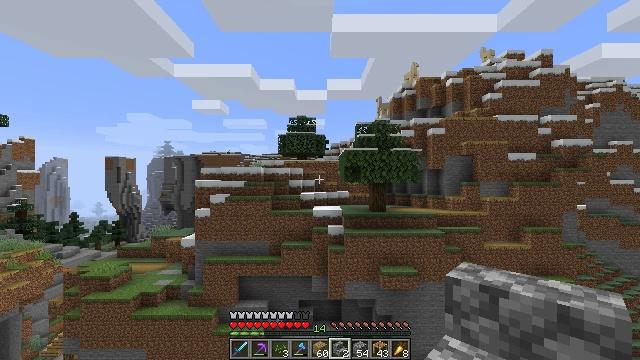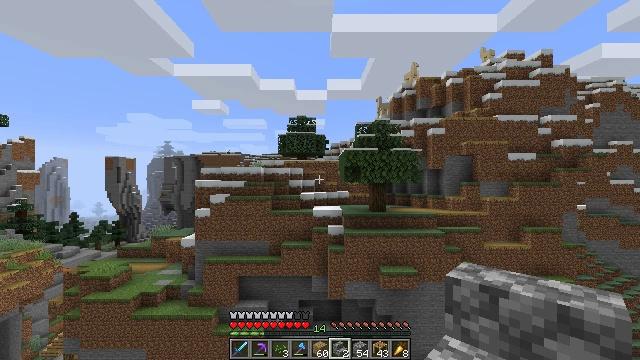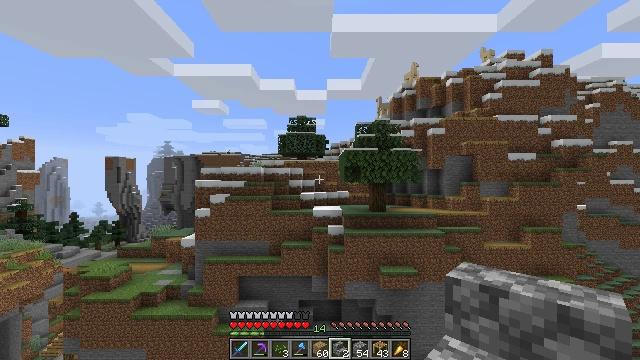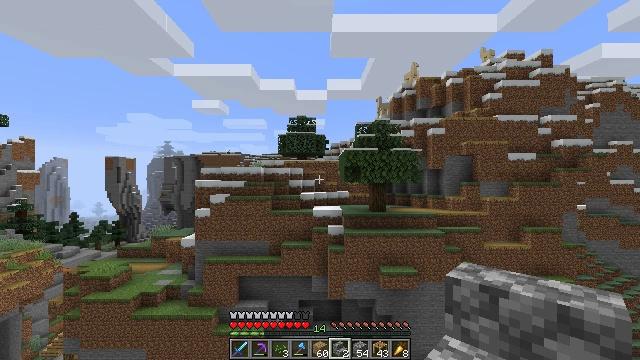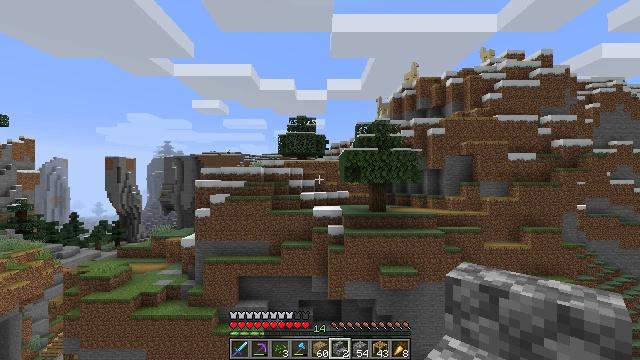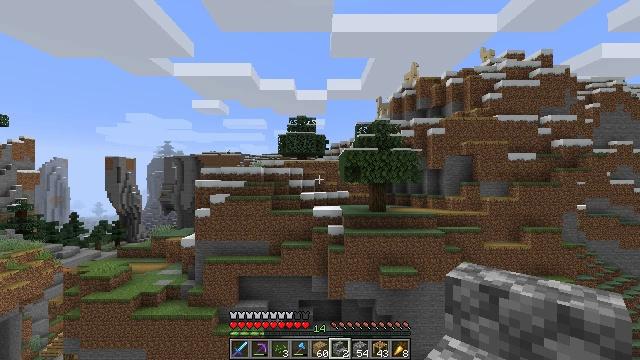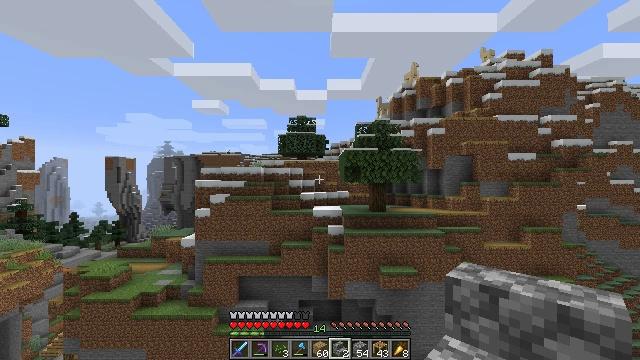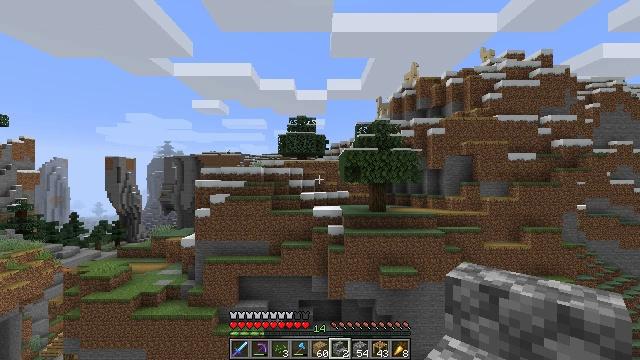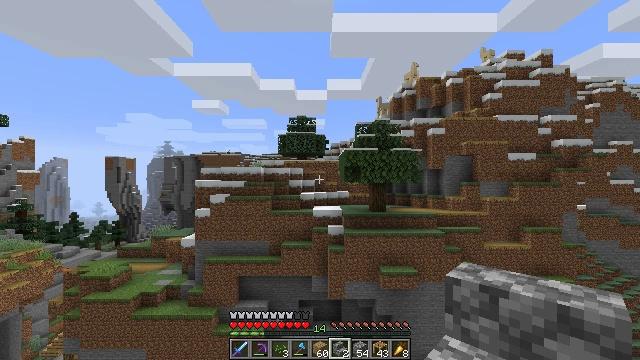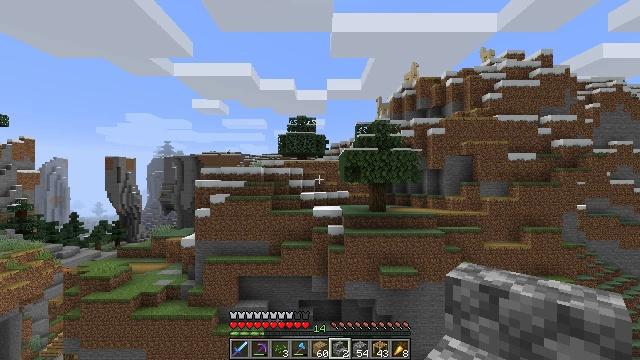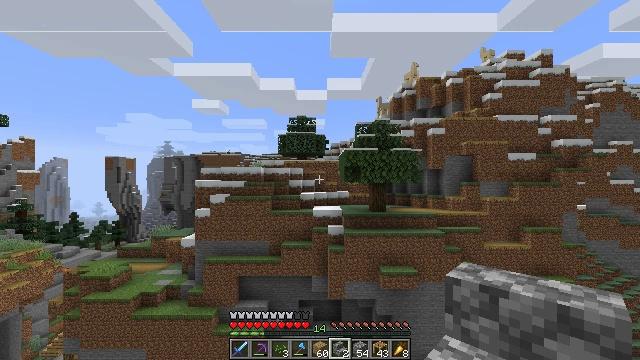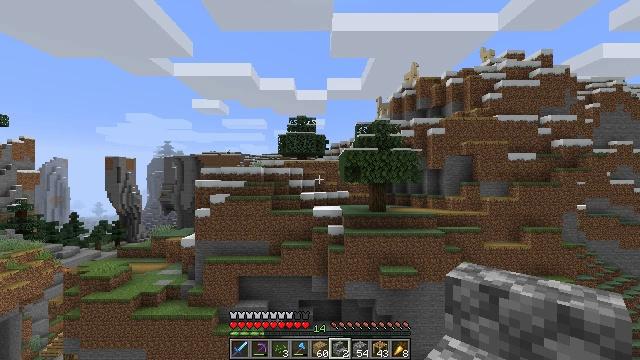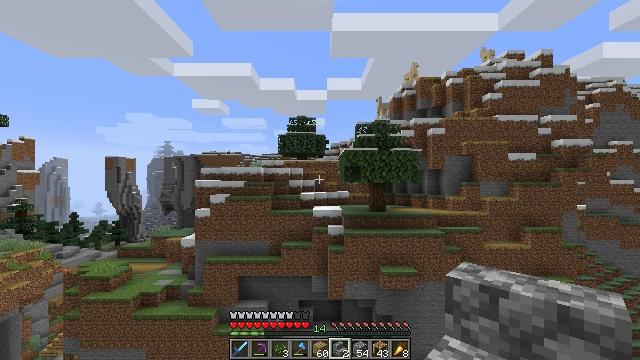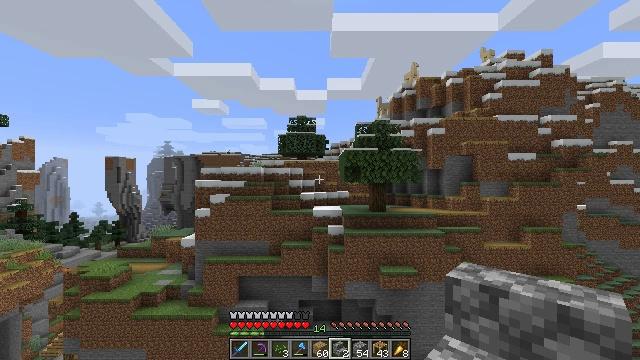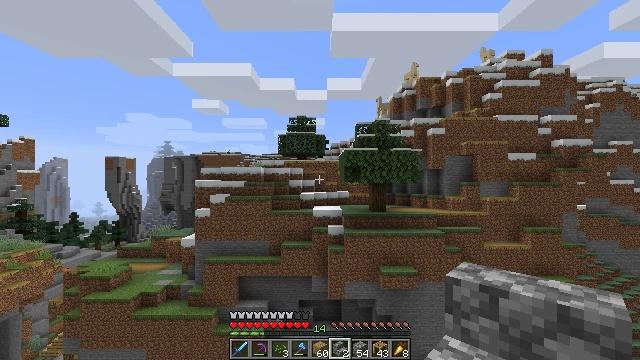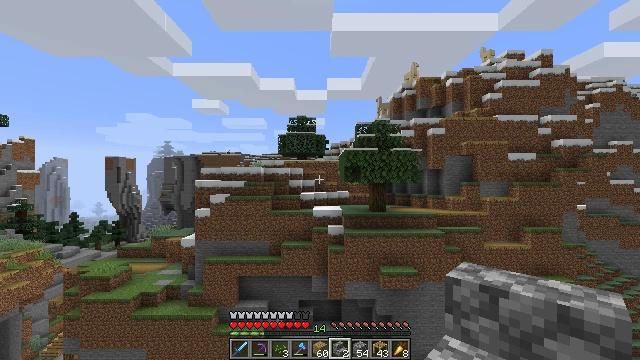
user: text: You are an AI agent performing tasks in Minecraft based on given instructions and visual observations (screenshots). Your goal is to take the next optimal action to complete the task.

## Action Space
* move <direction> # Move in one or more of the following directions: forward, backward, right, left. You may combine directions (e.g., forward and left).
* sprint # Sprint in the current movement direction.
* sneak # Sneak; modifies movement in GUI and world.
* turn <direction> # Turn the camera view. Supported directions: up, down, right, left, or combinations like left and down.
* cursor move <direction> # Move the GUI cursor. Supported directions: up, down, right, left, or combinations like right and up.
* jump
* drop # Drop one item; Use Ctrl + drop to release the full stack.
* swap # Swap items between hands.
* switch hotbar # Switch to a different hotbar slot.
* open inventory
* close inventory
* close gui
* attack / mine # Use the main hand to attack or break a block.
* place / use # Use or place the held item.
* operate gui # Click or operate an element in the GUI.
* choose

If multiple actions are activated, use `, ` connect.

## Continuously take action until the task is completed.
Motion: motion action
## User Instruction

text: Mine scaffolding to move it.
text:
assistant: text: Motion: no_op
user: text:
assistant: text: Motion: no_op
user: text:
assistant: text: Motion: no_op
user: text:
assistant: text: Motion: no_op
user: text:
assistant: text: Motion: no_op
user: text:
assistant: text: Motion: no_op
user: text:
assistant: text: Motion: no_op
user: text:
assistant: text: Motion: no_op
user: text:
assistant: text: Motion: no_op
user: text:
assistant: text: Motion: no_op
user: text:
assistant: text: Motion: no_op
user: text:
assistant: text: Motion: no_op
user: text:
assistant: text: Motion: no_op
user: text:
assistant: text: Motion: no_op
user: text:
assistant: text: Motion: no_op
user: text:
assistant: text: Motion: no_op
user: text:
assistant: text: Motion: no_op
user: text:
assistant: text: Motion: no_op
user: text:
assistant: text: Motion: no_op
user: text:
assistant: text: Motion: no_op
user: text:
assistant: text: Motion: no_op
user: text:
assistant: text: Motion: no_op
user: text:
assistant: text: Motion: no_op
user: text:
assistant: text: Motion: no_op
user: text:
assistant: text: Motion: no_op
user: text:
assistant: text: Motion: no_op
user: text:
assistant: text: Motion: no_op
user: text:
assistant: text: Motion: no_op
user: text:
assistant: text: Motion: no_op
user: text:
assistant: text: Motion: no_op